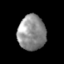
Tissue: skin
Cell type: Epithelial cells
Senescence score: 0.9091
Nuclear area (px): 953
Mean DAPI intensity: 141.378